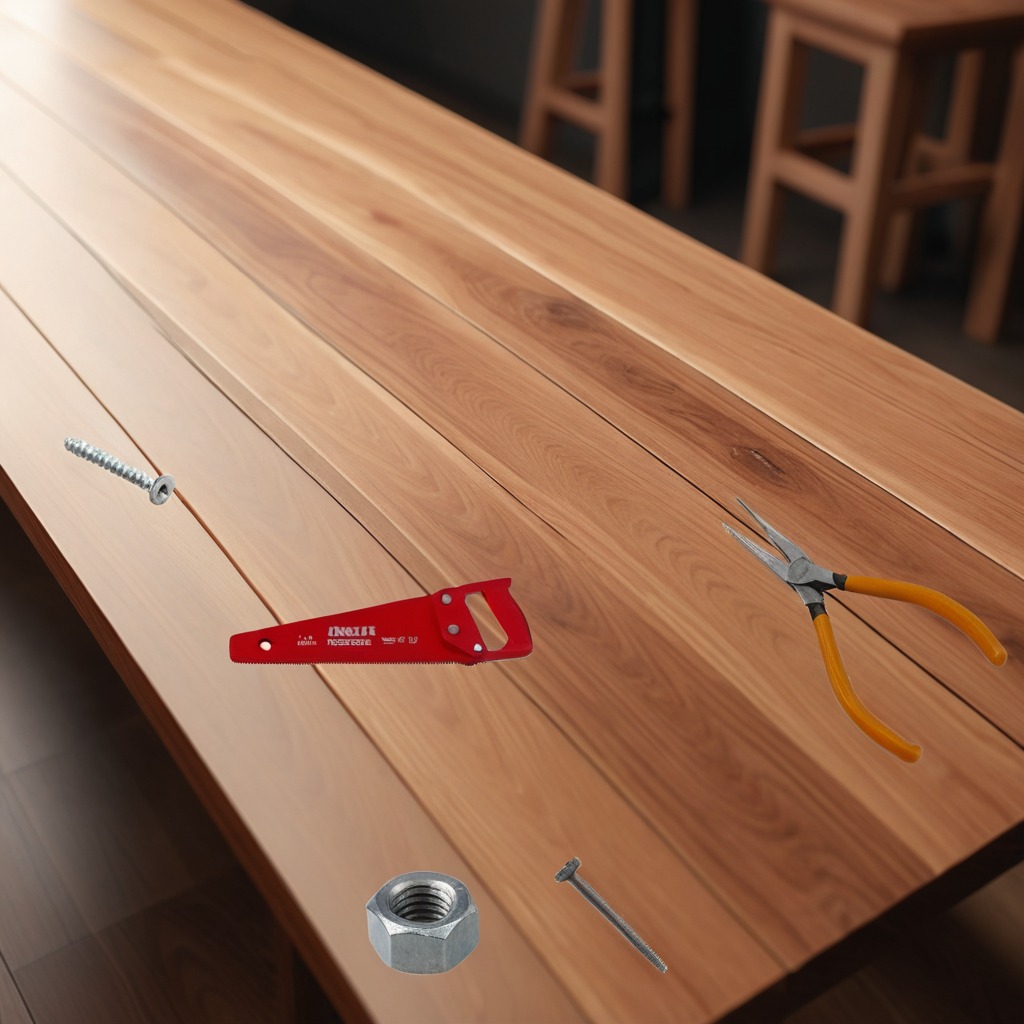
A metal machine screw, an iron nail, a pair of pliers, a handheld metal saw, and a metal nut are lying on the wooden table.